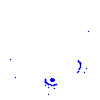
Particle: proton